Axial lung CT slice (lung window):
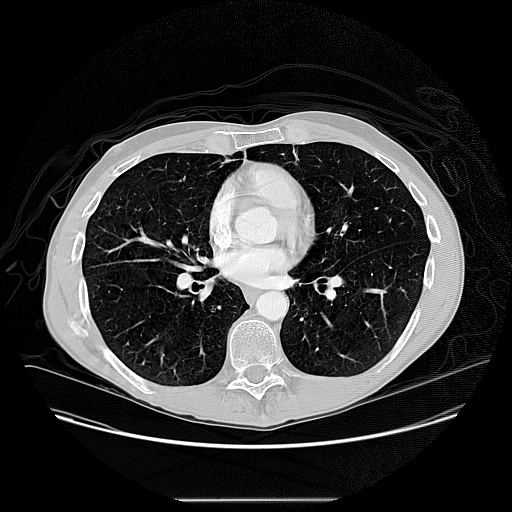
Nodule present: no